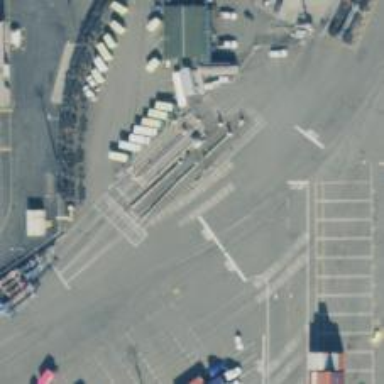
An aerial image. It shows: Railway level crossing.